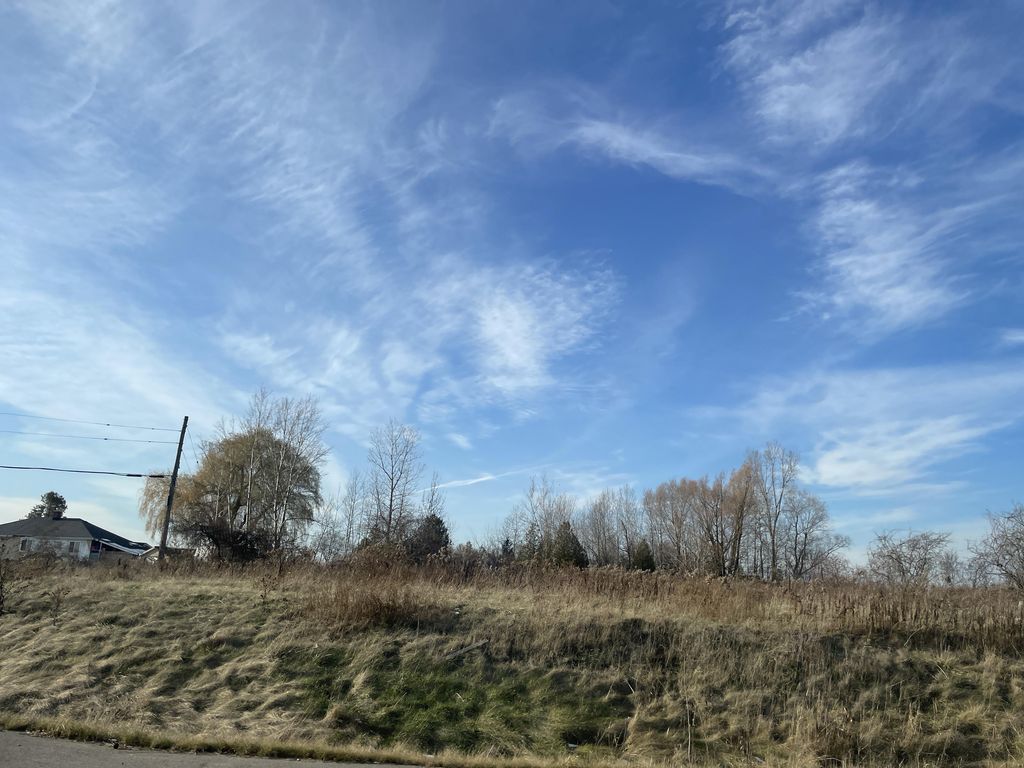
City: kitchener-waterloo